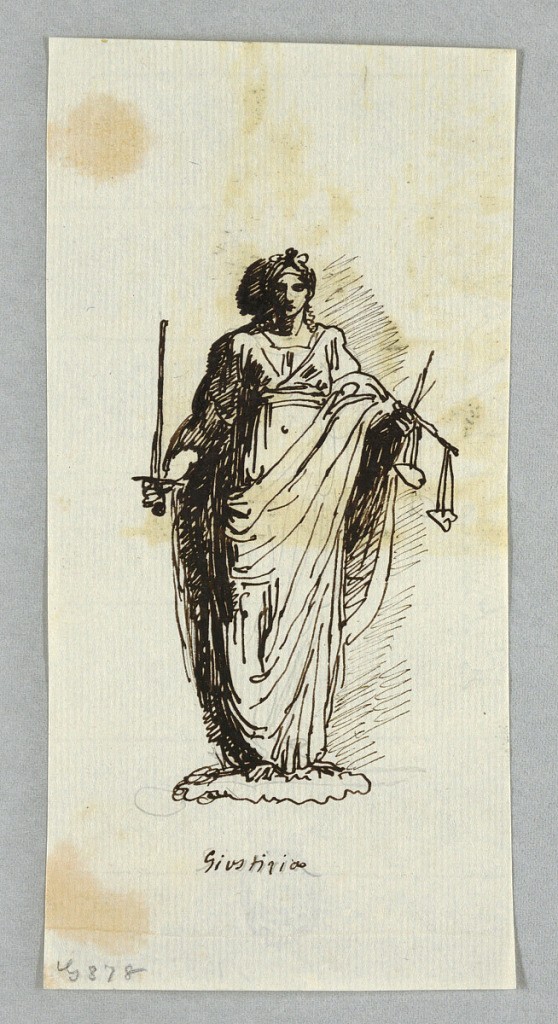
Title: Drawing
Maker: Felice Giani, Italian, 1758–1823
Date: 1790-1800
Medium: Pen and brown ink, traces of black chalk, on laid paper.
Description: Vertical rectangle. Shown from the front, standing and holding sword and pair of scales.